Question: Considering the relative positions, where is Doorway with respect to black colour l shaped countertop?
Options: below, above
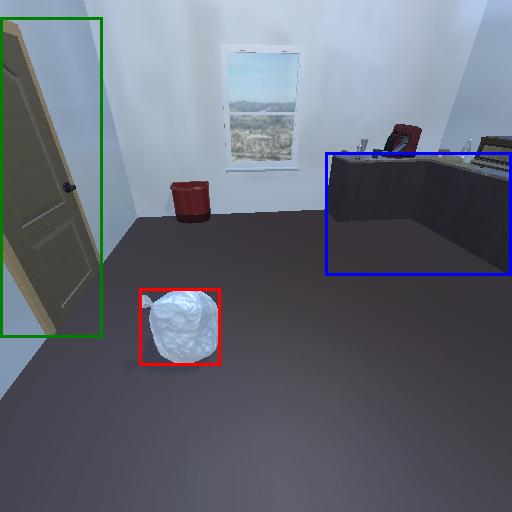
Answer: below